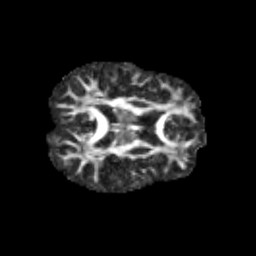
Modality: FA
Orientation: axial
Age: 10
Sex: female
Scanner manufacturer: siemens
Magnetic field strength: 3 T
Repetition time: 3.8 s
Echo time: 0.07 s